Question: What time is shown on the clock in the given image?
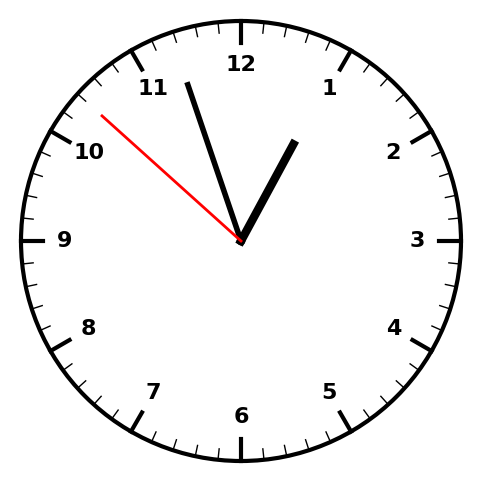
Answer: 12:56:52